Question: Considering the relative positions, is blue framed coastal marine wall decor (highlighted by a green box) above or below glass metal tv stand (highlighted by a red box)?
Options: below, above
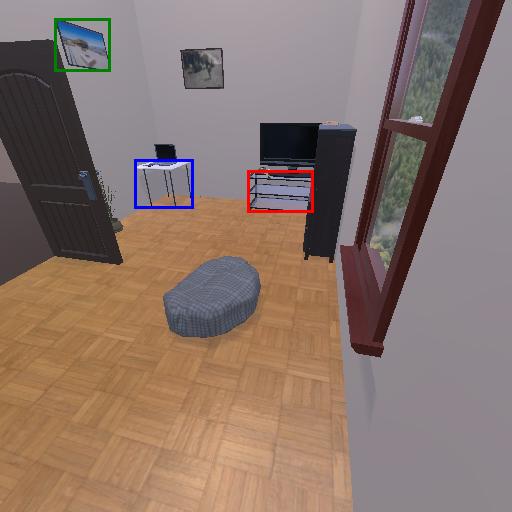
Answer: below